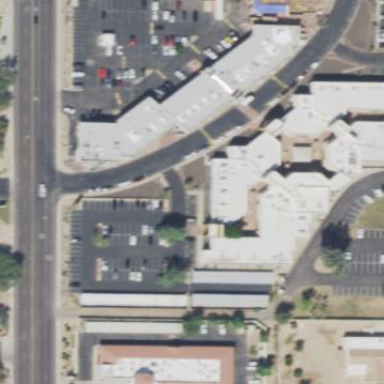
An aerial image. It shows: Commercial building.